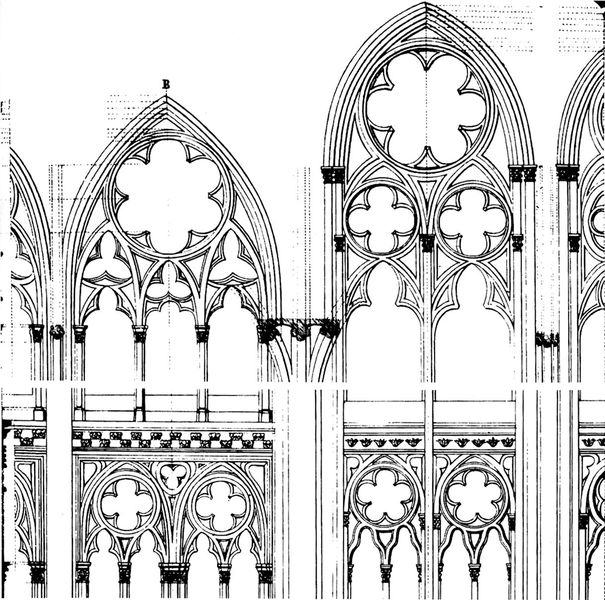
Titel: Kathedrale Saint-Pierre
Standort: Beauvais, Kathedrale (EU - F - Picardie)
Schlagwörter: weiß, ausschnitt, blume, fenster, glas, schwarz, skizze, säulen, zeichnung, blüte, architektur, stein, kirche, gotik, bogen, studie, linien, spitz, detail, bögen, schwarzweiss, text, kreise, entwurf, sims, rosette, spitzbogen, spitzbögen, plan, gothik, gothisch, rosetten, beschreibung, details, maßwerk, aufriss, vierpass, kirchenfenster, stabwerk, sechspass, element, b, resetten, vitral